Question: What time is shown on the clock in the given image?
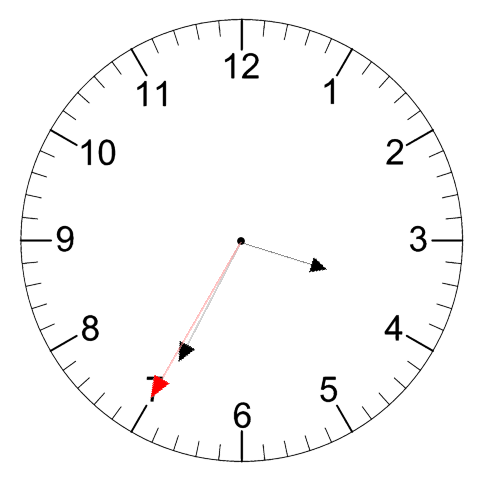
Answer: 03:34:35